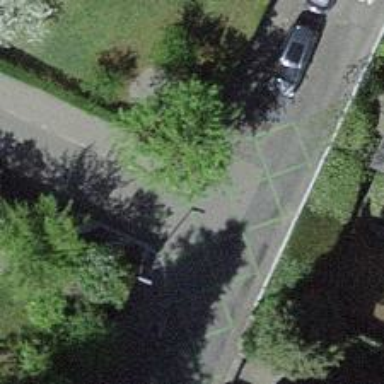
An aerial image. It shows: Kerb serving as barrier.